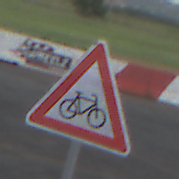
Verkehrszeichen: RadverkehrLinks
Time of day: MorningAfternoon
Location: Outdoor (RoadRail)
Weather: PartlyCloudy
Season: NotSpecified
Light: Natural